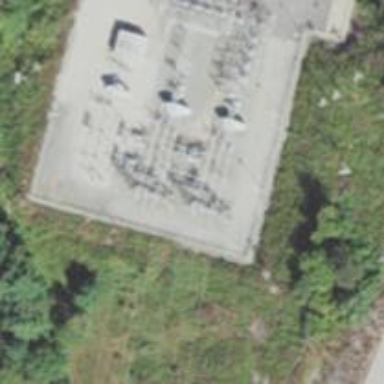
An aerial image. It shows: Switch used for power control.